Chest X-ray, PA view. Patient: 35 years old, sex M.
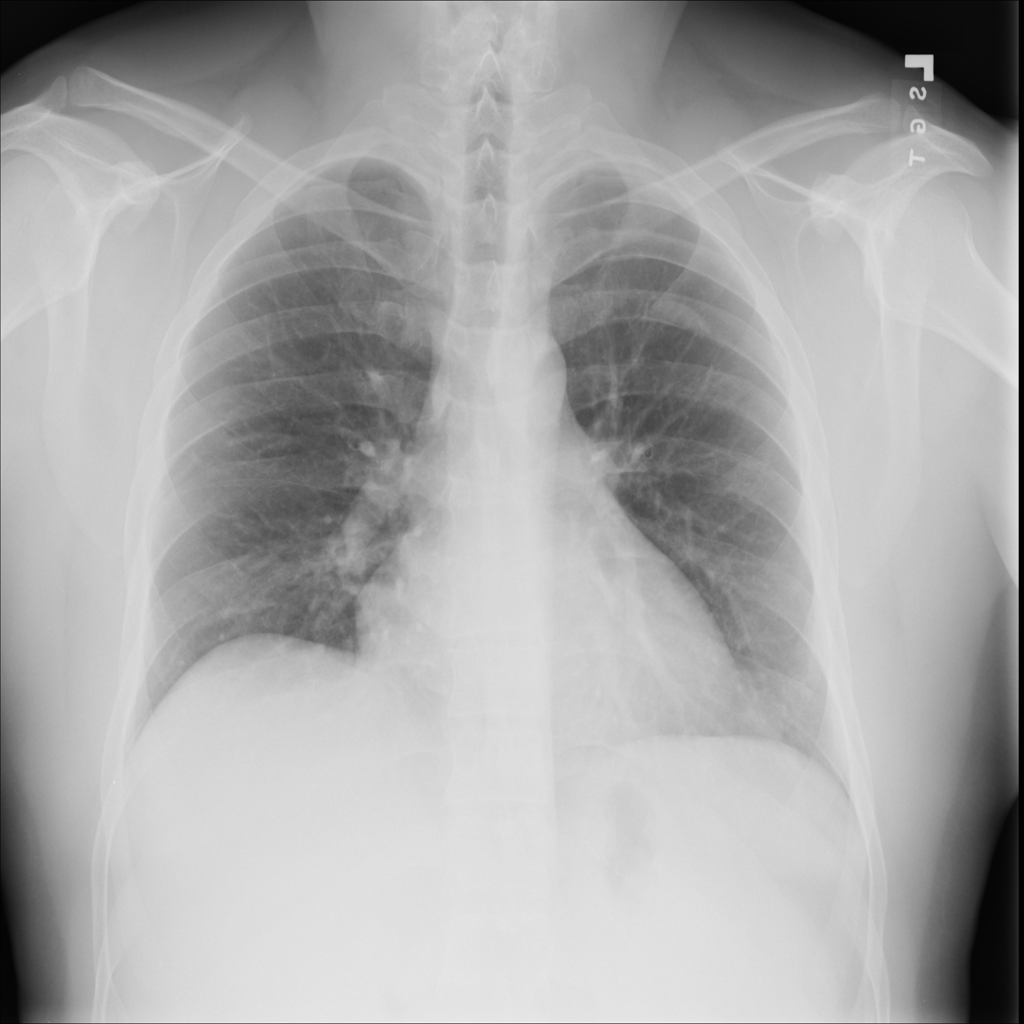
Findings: No Finding